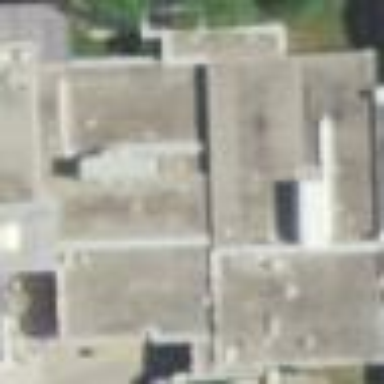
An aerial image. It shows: College building.